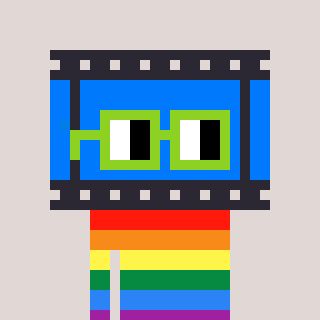
a pixel art character with square light green glasses, a film strip-shaped head and a slimegreen-colored body on a warm background